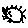
Label: sun